Question: I am trying to change (reduce) the font size of a pickerinput widget in shiny with no luck. I checked the other solutions online which helped changing the size of choice options. But I need to change both the font size shown in the selection/selected bar and in its dropdown menu choices. Here is a simple chunk of code:
'''
library(shiny)
shinyApp(
ui = fluidPage(
titlePanel("censusVis"),
sidebarLayout(
sidebarPanel(
helpText("Create demographic maps with
information from the 2010 US Census."),
fluidRow(column(6,
pickerInput("var",
label = "Choose a variable to display",
choices = c("Percent White", "Percent Black",
"Percent Hispanic", "Percent Asian"),
selected = "Percent White",
choicesOpt = list(
style = rep_len("font-size: 75%; line-height: 1.6;", 4)
) # choices style
)
))
),
mainPanel(textOutput("text1"))
)
),
server = function(input, output) {}
)
'''
This line:
'''
choicesOpt = list(style = rep_len("font-size: 75%; line-height: 1.6;", 4)) # choices style
'''
from this link: <URL>
reduced font size in dropdown menu, but not the selected choice in the selection bar.
Any help will be highly appreciated.

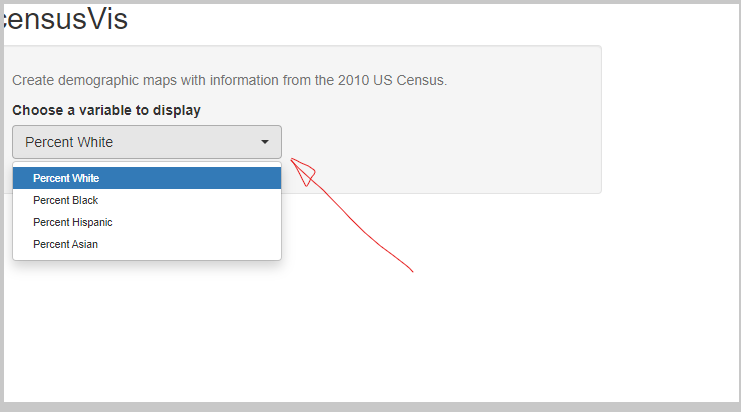
Answer: Thanks to Victor P. from @dreamRs. He helped me solve this issue that I have been working on for a long time. Here is the solution:
'''
library(shiny)
shinyApp(
ui = fluidPage(
tags$style(".my-class {font-size: 75%; line-height: 1.6;}"),
shinyWidgets::pickerInput(
inputId = "var",
label = "Choose a variable to display",
choices = c("Percent White", "Percent Black",
"Percent Hispanic", "Percent Asian"),
selected = "Percent White",
options = list(style = "my-class"),
choicesOpt = list(
style = rep_len("font-size: 75%; line-height: 1.6;", 4)
) # choices style
)
),
server = function(input, output) {}
)
'''
We should add a class to the button with the selected value, then we can use this class to set some styles on the button.
This case is closed.